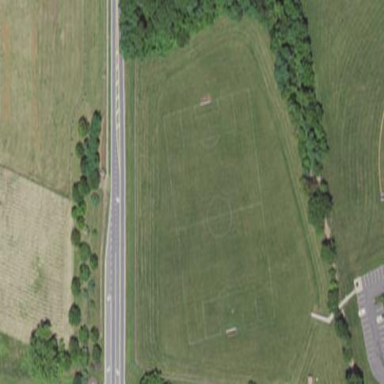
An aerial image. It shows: Grass pitch designated for soccer.